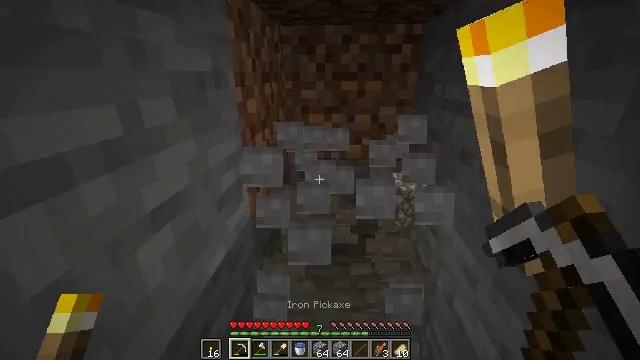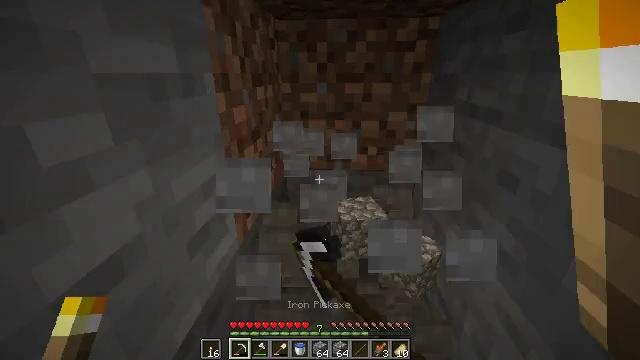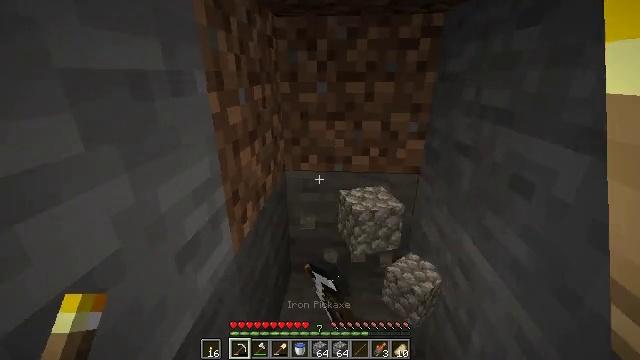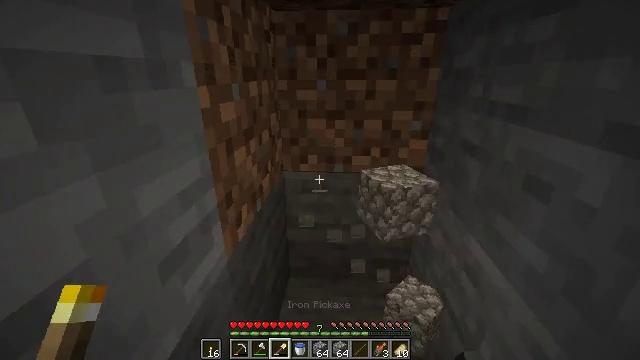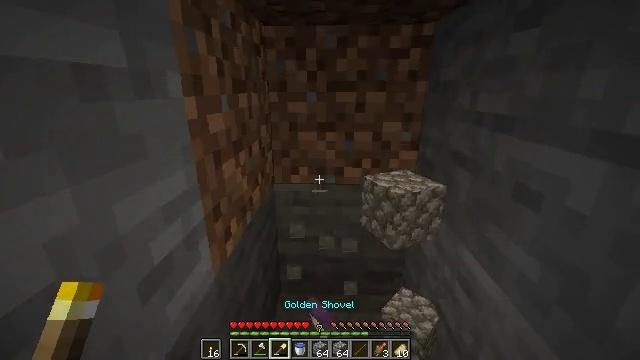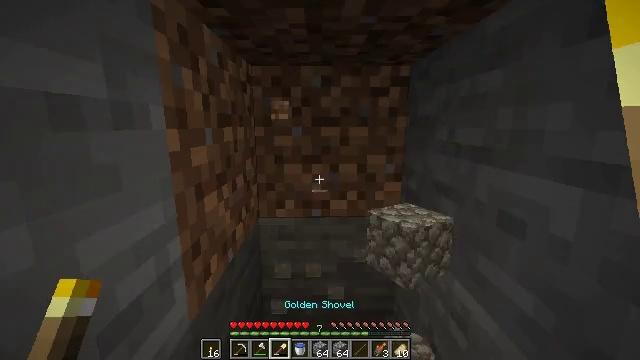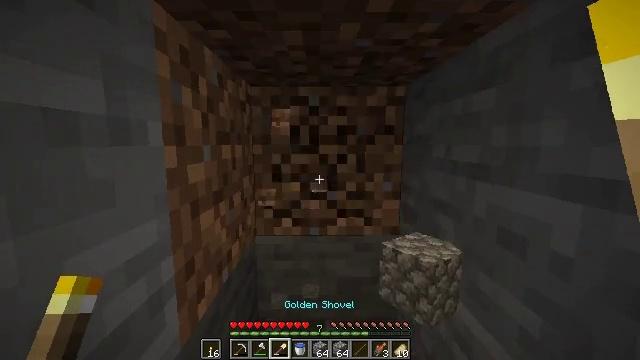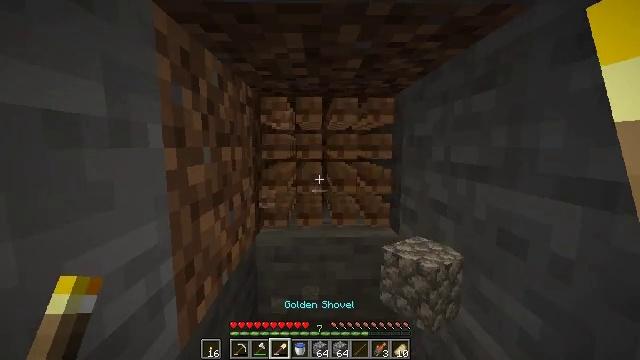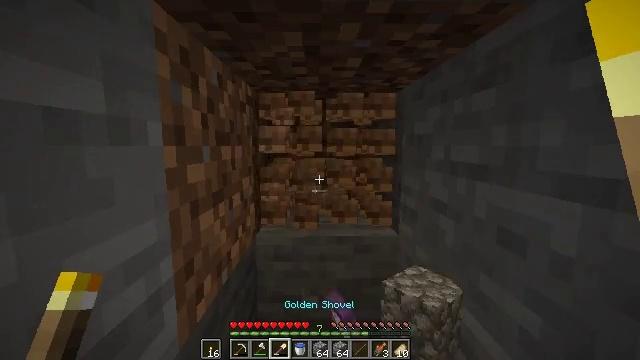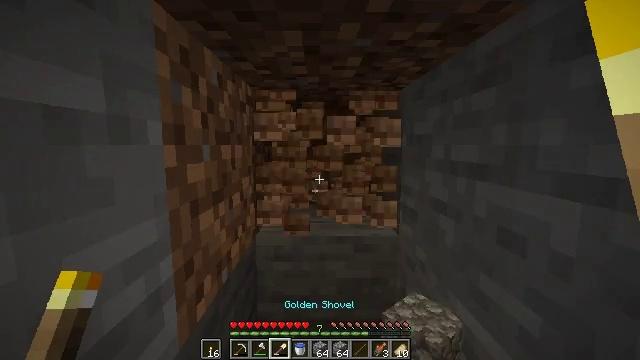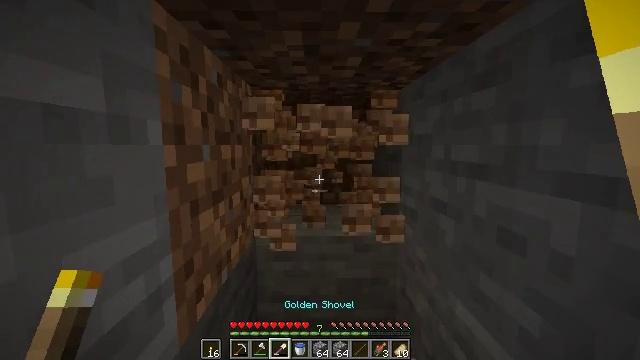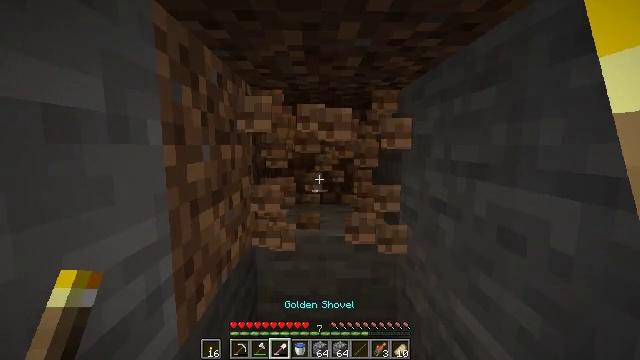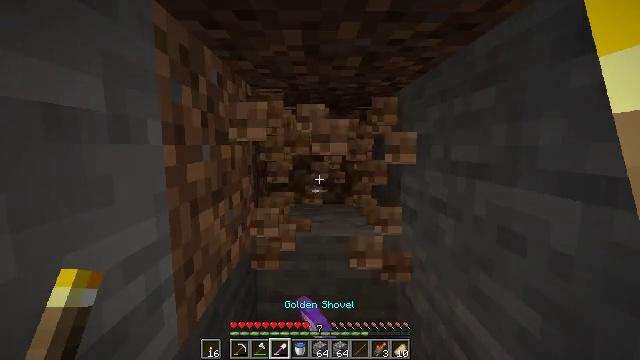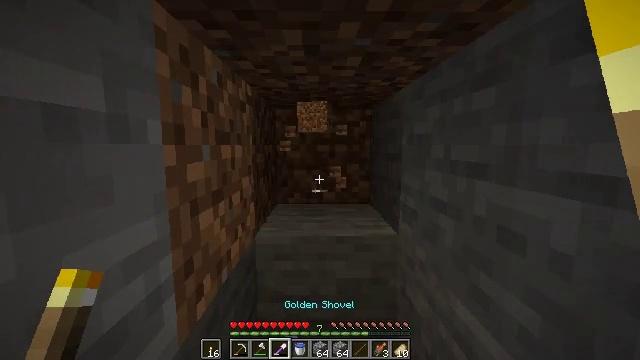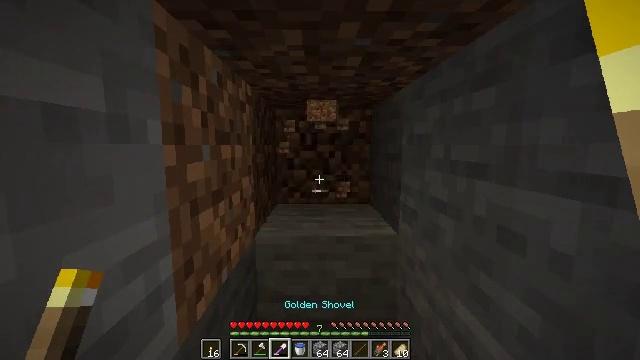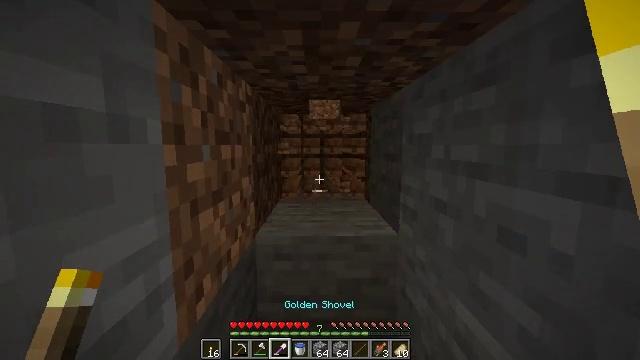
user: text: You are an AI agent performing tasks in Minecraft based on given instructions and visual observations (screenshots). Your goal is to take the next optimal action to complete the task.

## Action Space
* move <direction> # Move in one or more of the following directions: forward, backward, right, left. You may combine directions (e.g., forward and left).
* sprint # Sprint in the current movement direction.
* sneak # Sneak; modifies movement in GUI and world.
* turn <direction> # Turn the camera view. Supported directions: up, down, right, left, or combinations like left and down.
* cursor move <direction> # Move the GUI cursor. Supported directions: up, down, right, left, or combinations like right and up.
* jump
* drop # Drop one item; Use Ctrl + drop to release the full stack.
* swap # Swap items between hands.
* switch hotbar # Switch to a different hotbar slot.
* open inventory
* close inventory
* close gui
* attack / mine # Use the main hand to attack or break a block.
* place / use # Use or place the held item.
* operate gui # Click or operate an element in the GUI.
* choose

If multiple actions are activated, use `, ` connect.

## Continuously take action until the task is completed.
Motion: motion action
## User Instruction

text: Get dirt block.
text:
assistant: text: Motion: attack / mine
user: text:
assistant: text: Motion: attack / mine
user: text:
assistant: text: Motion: attack / mine, switch to hotbar 3
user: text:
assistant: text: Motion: turn right and up, attack / mine, switch to hotbar 3
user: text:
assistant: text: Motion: turn right and up, attack / mine, switch to hotbar 3
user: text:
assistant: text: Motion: turn up, attack / mine
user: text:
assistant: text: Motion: attack / mine
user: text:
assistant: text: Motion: attack / mine
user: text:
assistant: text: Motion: attack / mine
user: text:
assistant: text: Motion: attack / mine
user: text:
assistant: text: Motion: attack / mine
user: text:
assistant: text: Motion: attack / mine
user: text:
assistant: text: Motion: attack / mine
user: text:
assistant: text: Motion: attack / mine
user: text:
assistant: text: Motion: attack / mine
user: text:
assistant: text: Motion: attack / mine
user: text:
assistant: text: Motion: attack / mine
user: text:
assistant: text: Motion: attack / mine
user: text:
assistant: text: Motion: attack / mine
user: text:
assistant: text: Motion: attack / mine
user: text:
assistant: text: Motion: attack / mine
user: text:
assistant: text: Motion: attack / mine
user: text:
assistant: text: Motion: attack / mine
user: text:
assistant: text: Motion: attack / mine
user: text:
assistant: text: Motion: attack / mine
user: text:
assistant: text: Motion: attack / mine
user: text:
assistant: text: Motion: attack / mine
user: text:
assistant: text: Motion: attack / mine